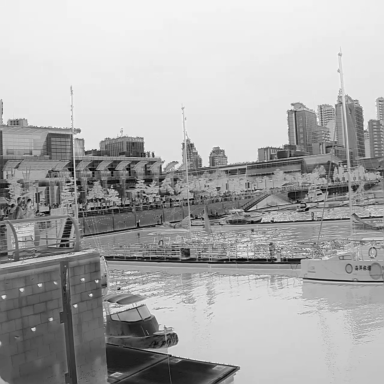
There is a canoe in the infrared image.